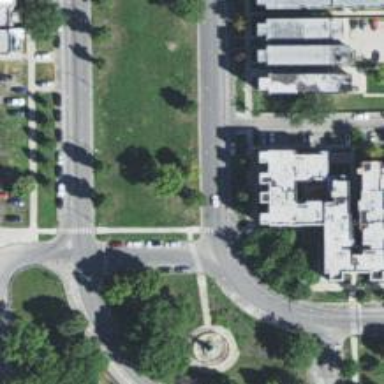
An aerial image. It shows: Footway that serves as traffic island.